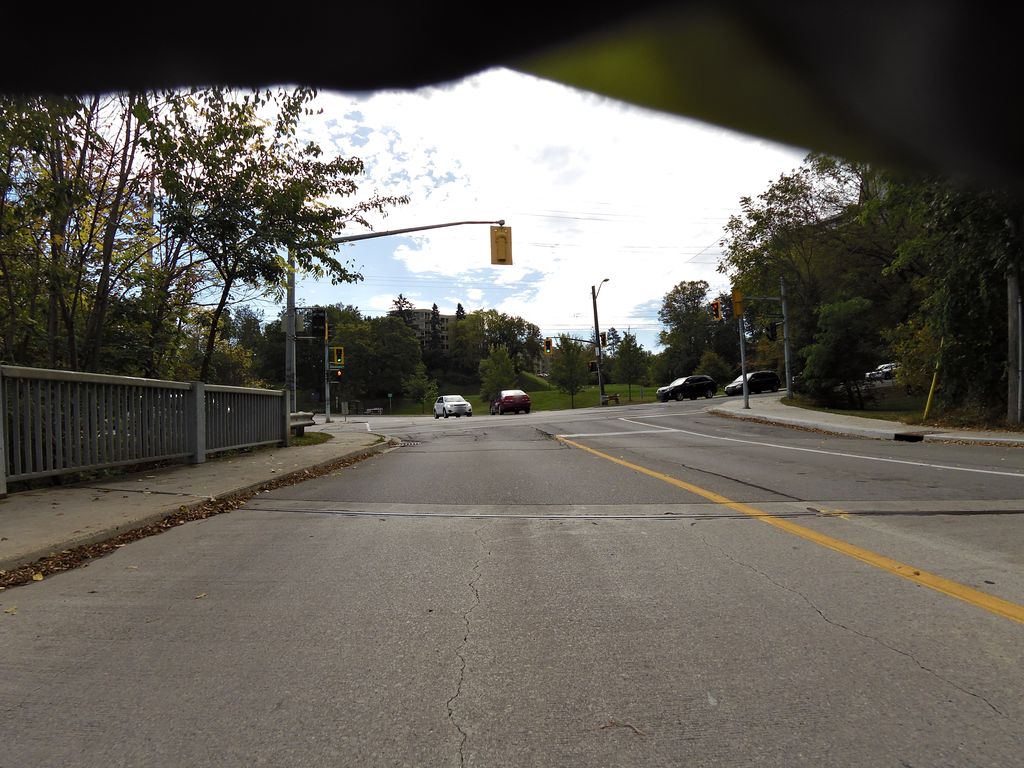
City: hamilton